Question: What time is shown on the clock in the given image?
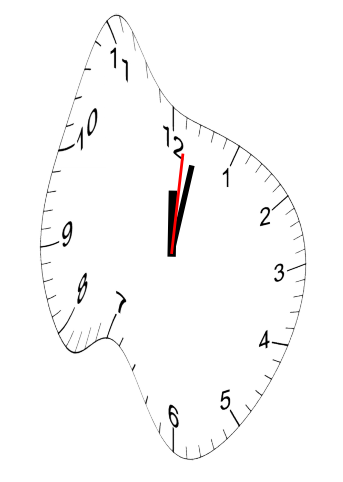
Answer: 12:02:01